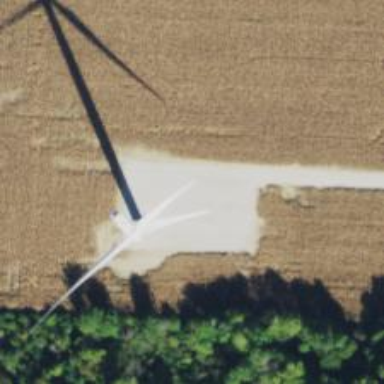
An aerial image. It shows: Wind power generator utilizing wind turbines.